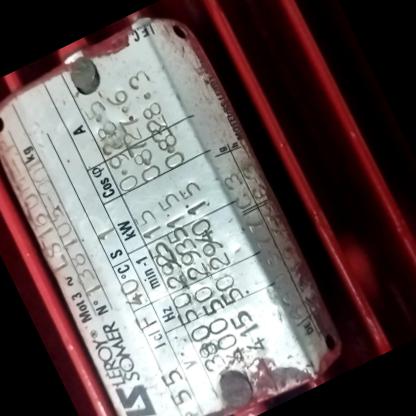
Klasa: tabliczka-znamionowa